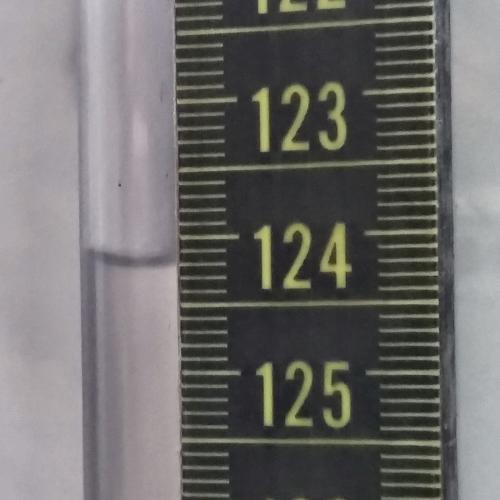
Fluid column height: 124.2 cm